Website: walmart
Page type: account-selection
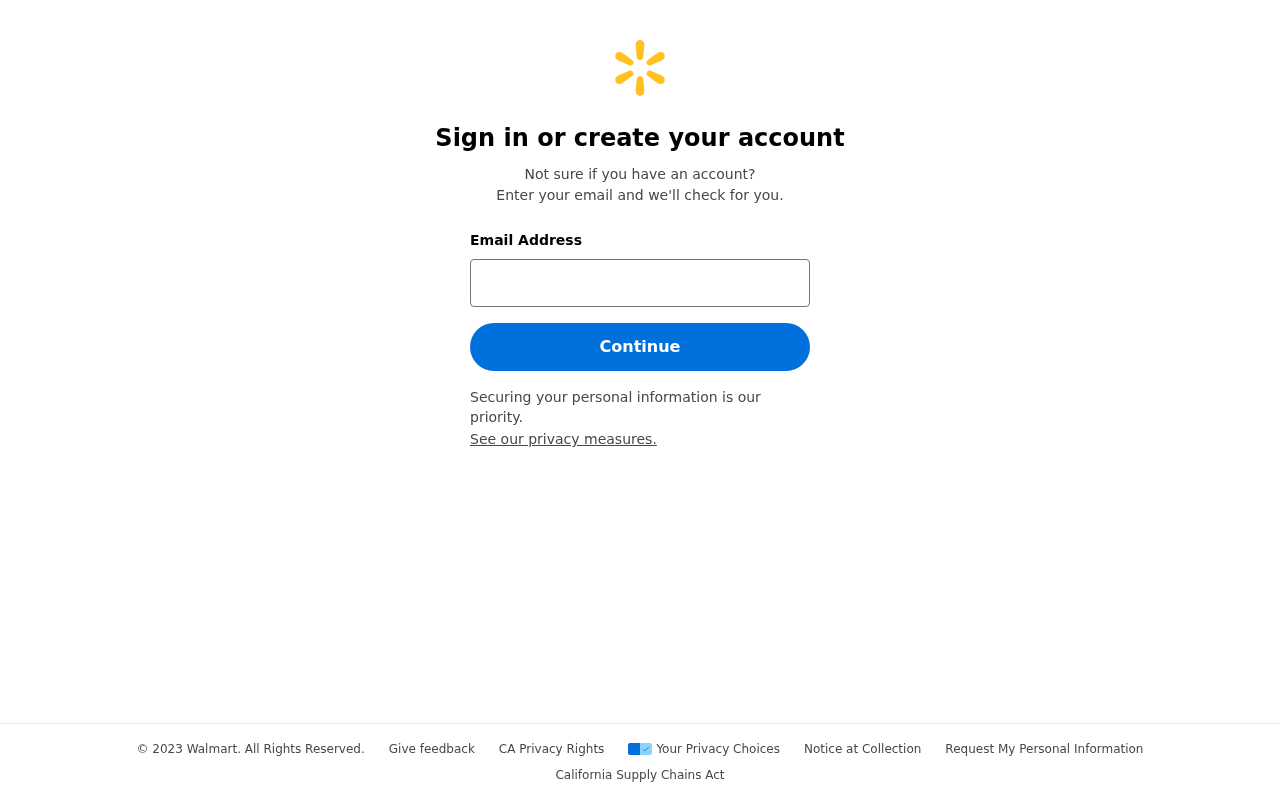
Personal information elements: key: PII_EMAIL
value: kelsey_fowler@gmail.com